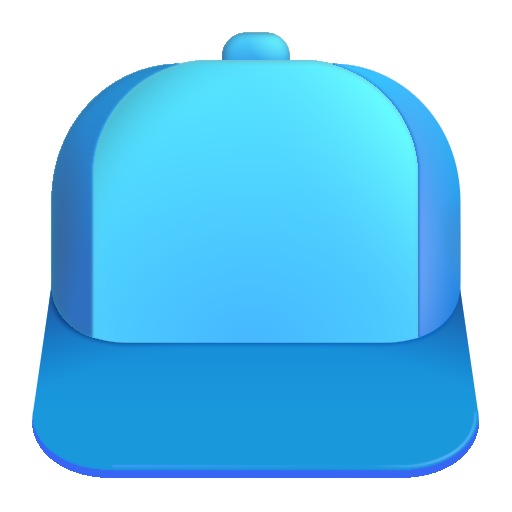
billed cap color